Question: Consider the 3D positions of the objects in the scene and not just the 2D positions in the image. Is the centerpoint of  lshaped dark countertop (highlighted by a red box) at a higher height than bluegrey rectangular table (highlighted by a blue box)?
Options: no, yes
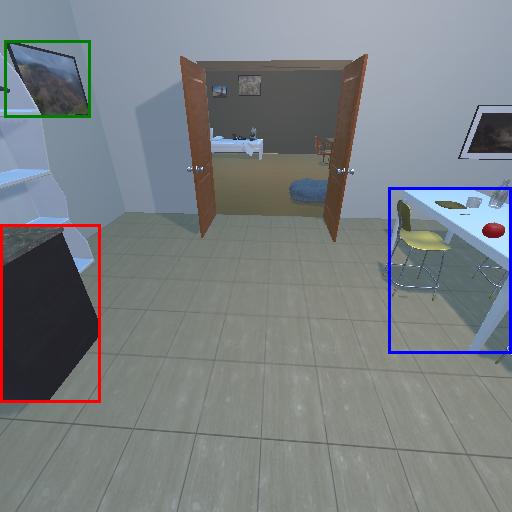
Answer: no